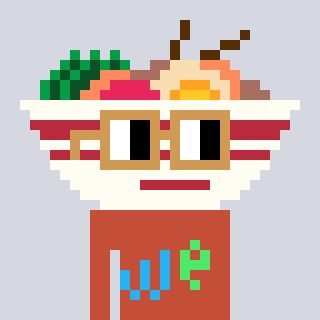
a pixel art character with square brown glasses, a noodles-shaped head and a rust-colored body on a cool background